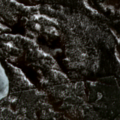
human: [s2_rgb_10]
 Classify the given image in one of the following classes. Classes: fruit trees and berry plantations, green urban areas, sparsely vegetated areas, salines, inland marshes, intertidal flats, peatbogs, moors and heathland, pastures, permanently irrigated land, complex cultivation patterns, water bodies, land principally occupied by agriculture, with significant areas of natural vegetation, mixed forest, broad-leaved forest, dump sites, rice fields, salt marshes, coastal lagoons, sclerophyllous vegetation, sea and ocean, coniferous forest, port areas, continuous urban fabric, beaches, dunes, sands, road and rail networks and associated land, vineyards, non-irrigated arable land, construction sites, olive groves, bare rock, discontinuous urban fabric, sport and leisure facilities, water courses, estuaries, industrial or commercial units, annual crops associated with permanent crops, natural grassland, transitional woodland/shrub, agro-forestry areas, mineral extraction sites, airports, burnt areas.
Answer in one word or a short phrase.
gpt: coniferous forest, mixed forest, water bodies